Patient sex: M
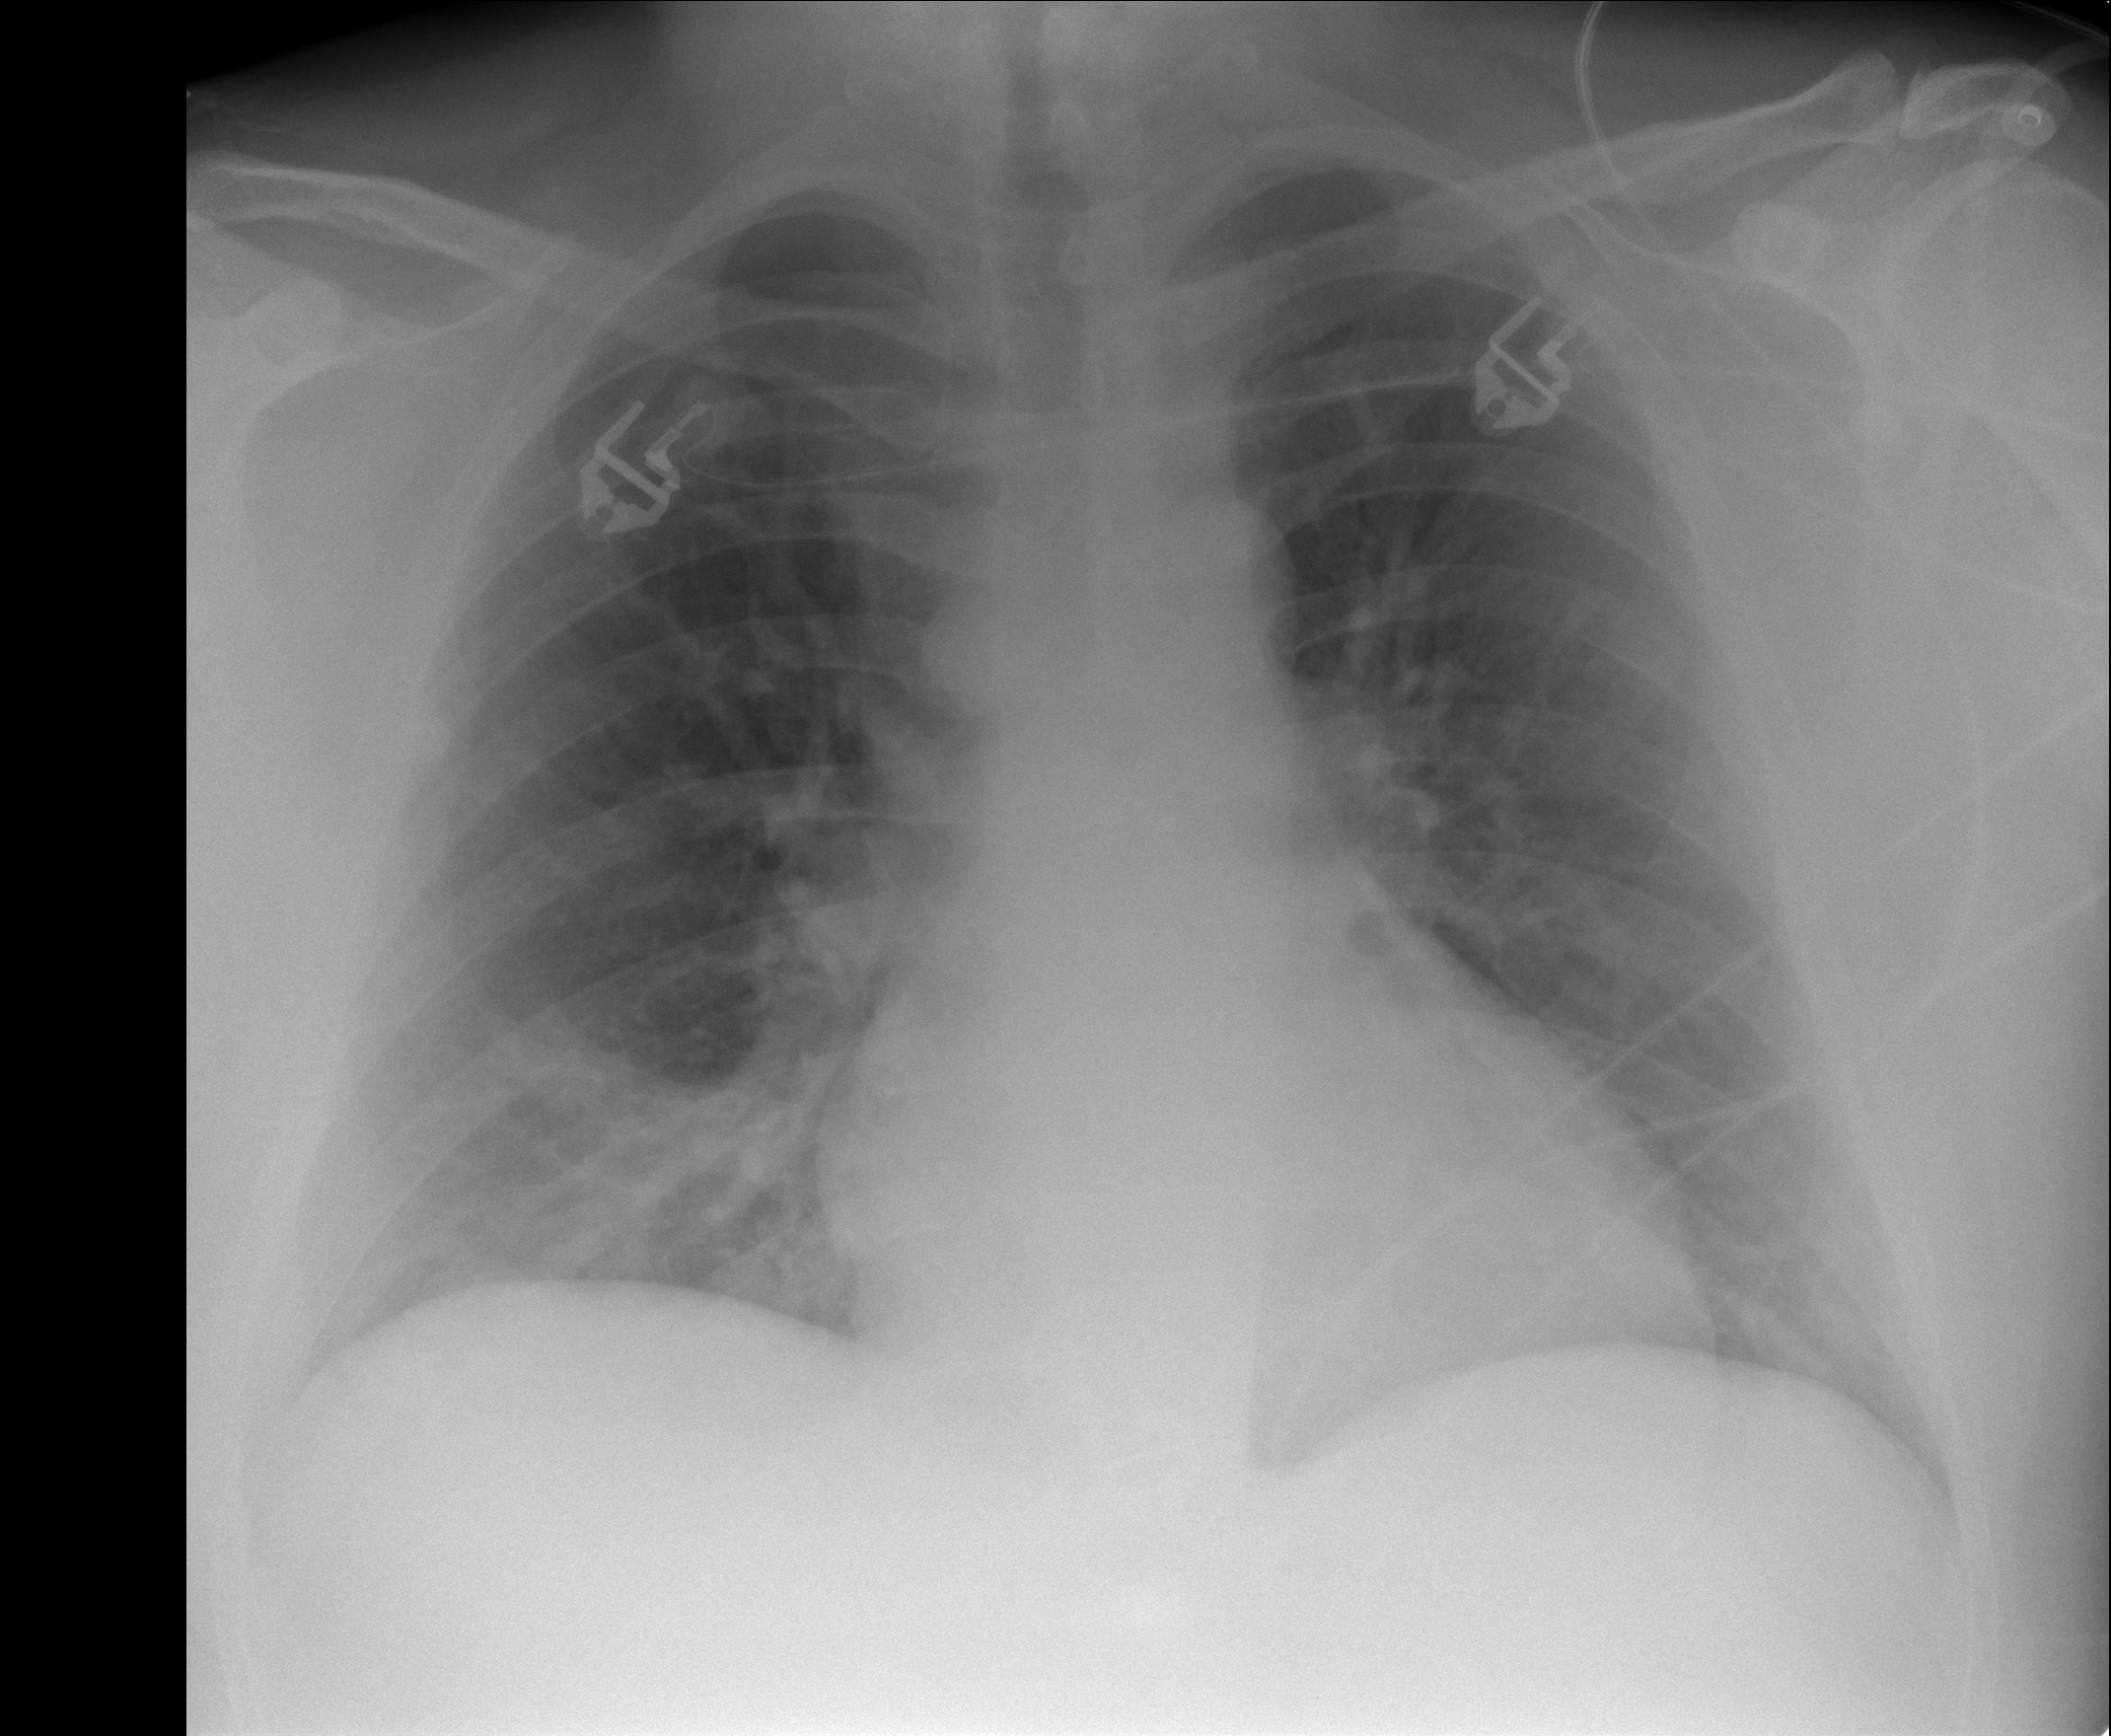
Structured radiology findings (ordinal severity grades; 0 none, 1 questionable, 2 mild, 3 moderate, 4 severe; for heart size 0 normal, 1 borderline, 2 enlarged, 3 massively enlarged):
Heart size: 0
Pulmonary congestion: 2
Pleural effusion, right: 0
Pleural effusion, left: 0
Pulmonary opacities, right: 0
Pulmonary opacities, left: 0
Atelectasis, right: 0
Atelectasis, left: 0